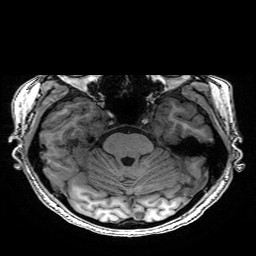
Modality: T1w
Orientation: coronal
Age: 18
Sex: female
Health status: healthy
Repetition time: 2.53 s
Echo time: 0.0034 s